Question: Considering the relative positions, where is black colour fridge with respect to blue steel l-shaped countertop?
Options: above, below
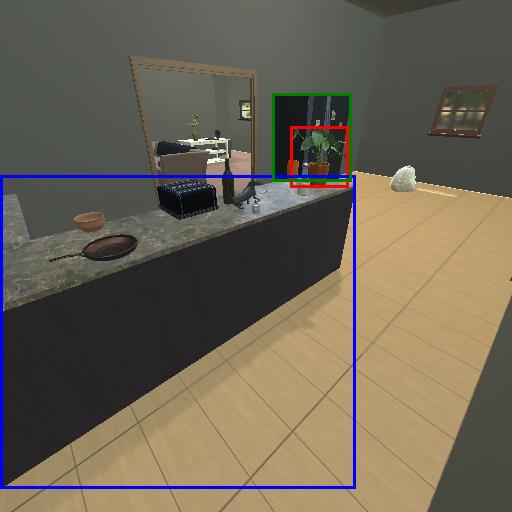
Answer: above